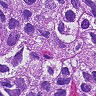
Metastatic tissue present: yes